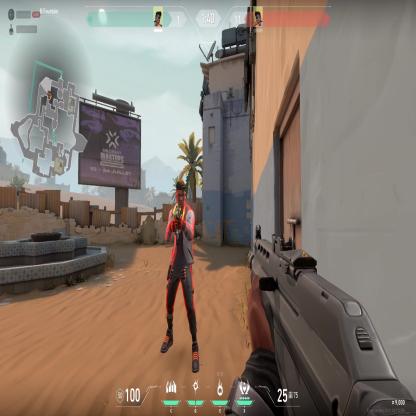
Label: enemy